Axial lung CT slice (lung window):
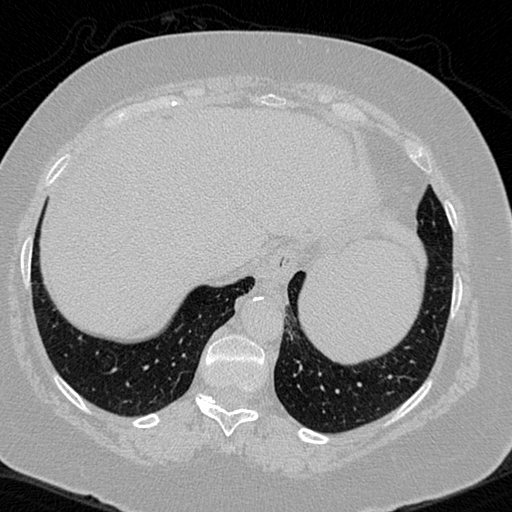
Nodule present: no